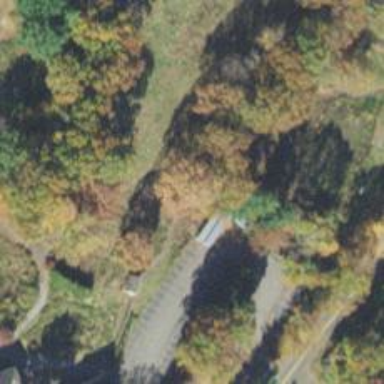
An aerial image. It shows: Service road used as golf cart path.